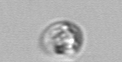
Label: Amoeba